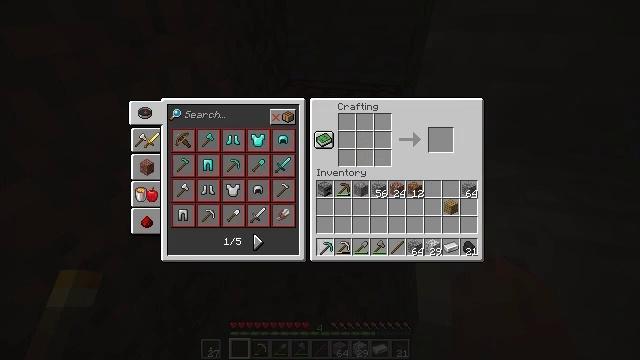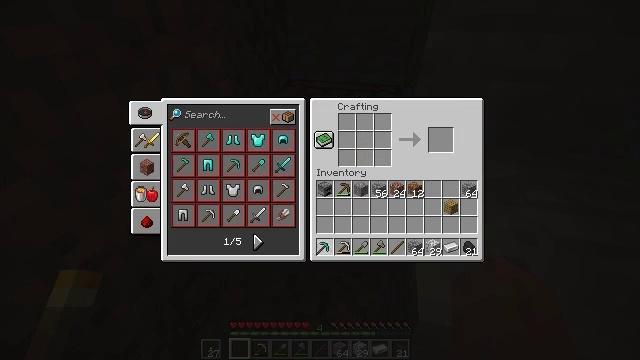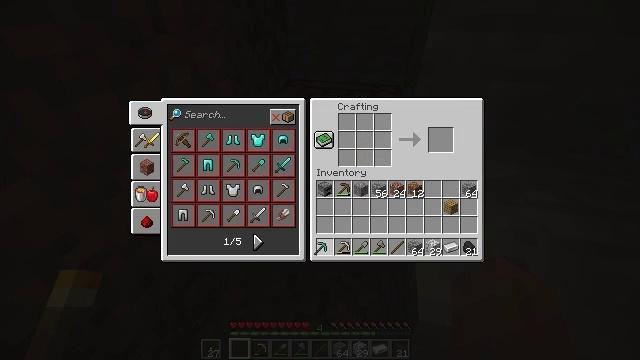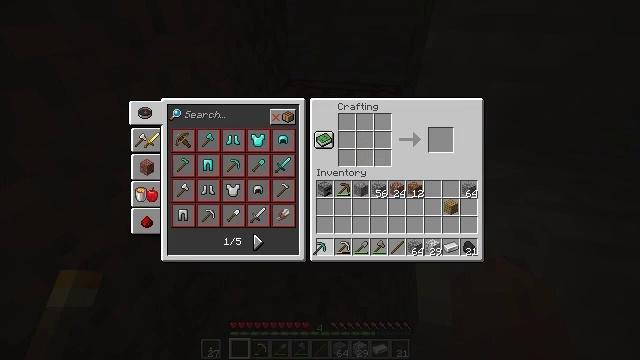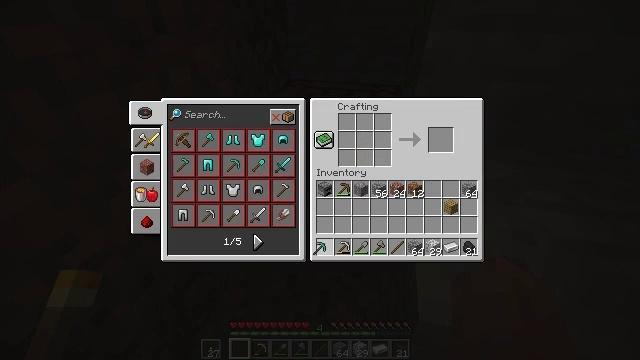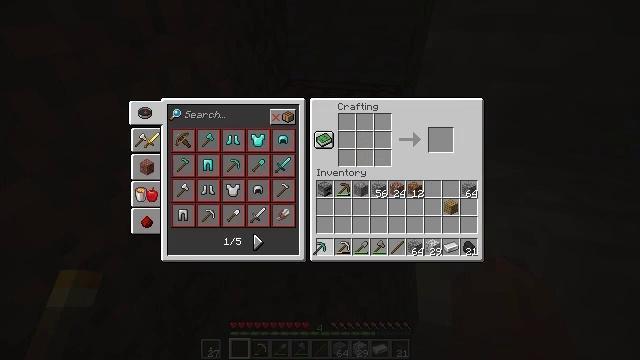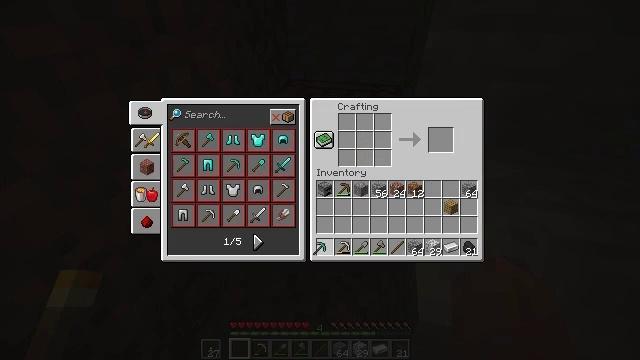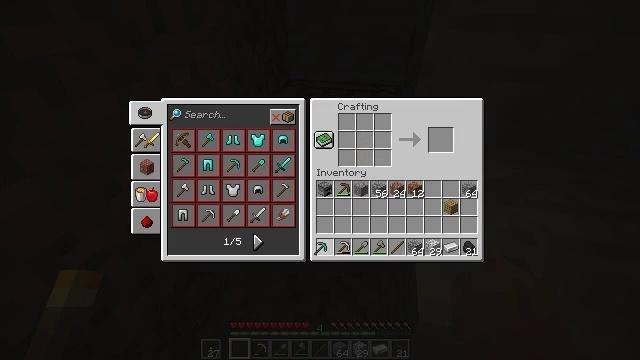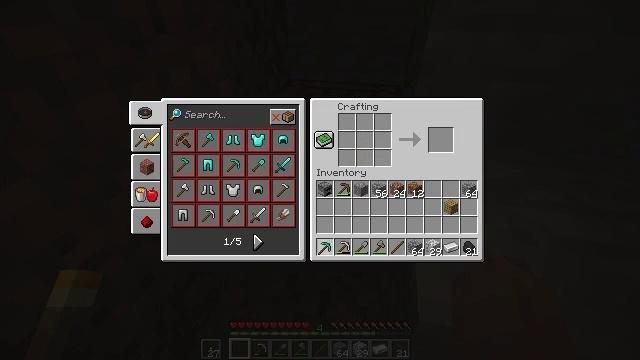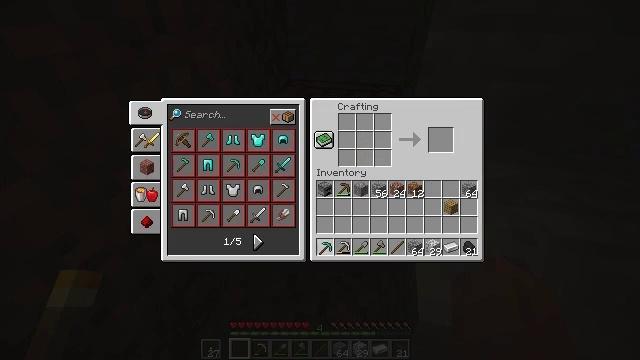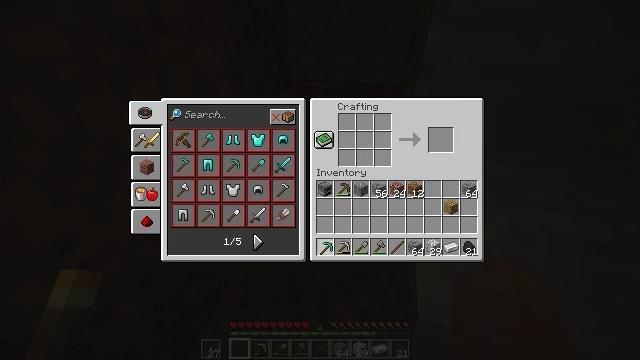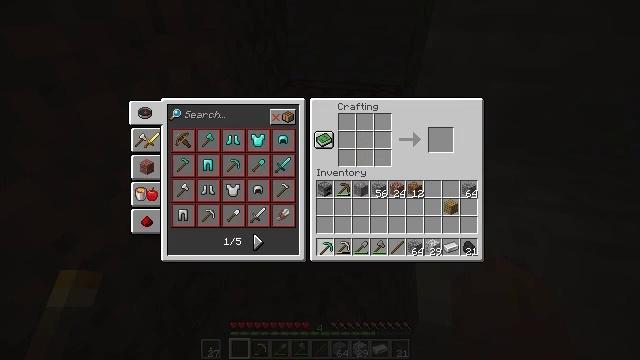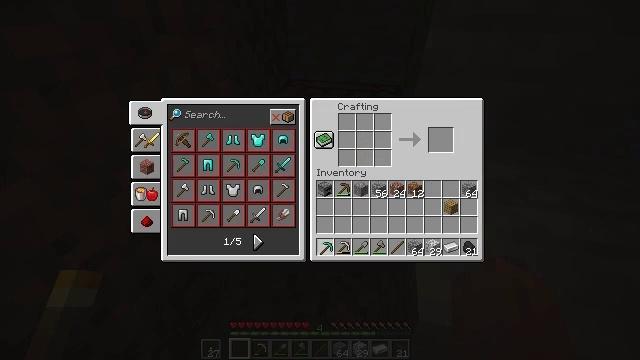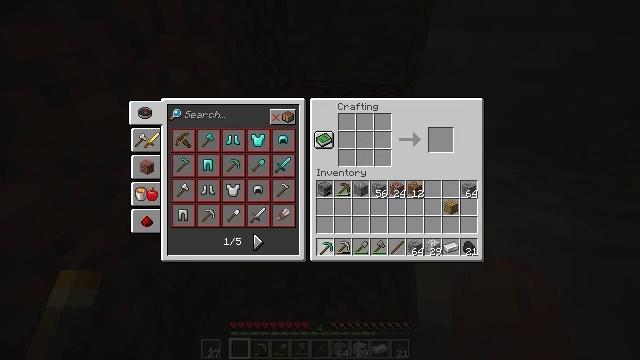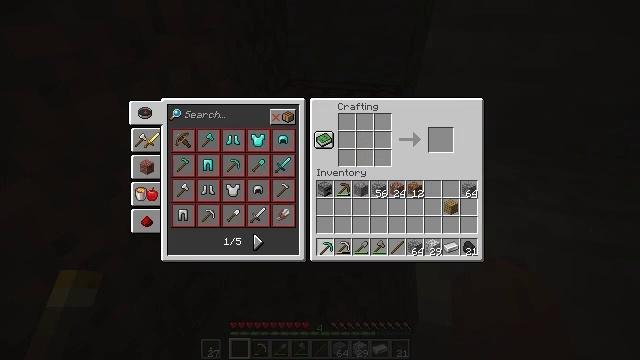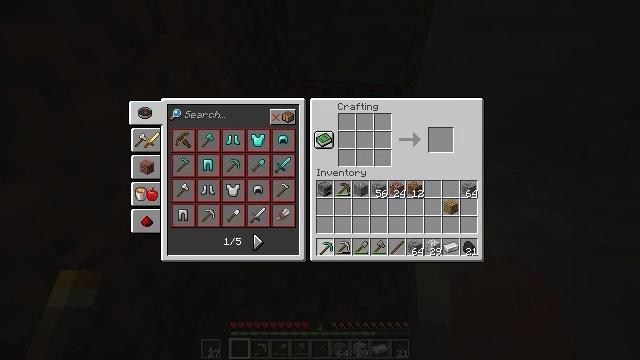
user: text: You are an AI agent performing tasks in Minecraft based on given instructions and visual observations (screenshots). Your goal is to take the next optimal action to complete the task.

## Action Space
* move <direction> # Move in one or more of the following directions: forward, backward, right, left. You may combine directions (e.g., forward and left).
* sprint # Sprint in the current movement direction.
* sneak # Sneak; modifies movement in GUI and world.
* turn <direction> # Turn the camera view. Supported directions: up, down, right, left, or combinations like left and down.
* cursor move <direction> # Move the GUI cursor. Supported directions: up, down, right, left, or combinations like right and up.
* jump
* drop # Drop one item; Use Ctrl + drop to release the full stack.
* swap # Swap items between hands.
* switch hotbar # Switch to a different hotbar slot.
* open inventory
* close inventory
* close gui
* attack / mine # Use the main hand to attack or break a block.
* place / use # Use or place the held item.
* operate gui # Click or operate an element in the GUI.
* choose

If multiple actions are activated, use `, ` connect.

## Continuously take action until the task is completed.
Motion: motion action
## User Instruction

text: Get dirt block.
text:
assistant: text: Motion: no_op
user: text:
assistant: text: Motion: no_op
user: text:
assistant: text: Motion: no_op
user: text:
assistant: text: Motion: no_op
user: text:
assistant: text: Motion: no_op
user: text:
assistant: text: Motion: no_op
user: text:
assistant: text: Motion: no_op
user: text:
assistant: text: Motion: no_op
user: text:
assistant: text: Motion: no_op
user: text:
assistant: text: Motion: no_op
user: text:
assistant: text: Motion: no_op
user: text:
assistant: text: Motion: no_op
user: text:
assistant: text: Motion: attack / mine
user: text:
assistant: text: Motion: attack / mine
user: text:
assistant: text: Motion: attack / mine
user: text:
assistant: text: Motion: no_op
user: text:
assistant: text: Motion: no_op
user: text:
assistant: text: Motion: no_op
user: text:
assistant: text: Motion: no_op
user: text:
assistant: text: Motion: no_op
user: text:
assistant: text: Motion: no_op
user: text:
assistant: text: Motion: open inventory
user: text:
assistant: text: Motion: open inventory
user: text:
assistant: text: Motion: open inventory
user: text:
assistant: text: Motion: no_op
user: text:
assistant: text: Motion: no_op
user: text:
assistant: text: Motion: no_op
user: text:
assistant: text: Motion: no_op
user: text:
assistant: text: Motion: no_op
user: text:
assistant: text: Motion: no_op